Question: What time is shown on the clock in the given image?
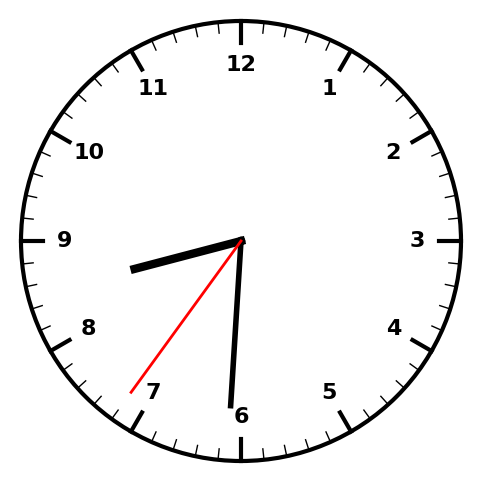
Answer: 08:30:36